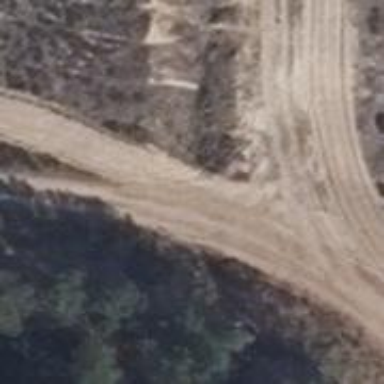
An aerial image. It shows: Sandy track road with grade 4 track type.